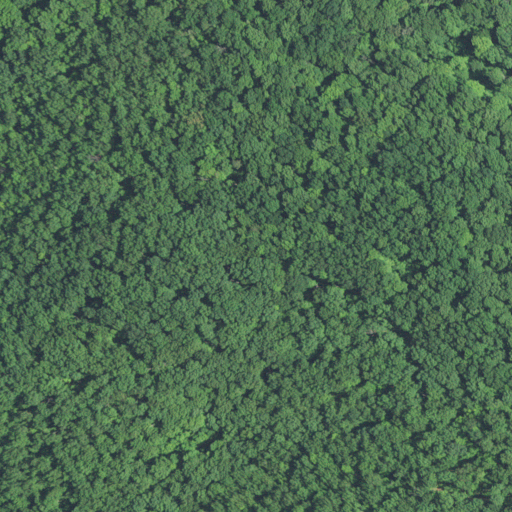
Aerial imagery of ridge(s) in West Virginia named Crackersneck Ridge containing deciduous forest and open development